Question: How to make a border to circle in css , Presently it is in Square shape , So I want to make it circle
'''
color: white;
left: 52px;
position: absolute;
top: 65px;
padding: 3px;
background-color: rgb(0, 195, 255);
font-size: 12px;
}
'''

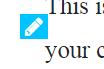
Answer: Set width and height to an equal value und add 'border-radius: 50%;'.
'''
.circle {
width: 60px;
height:60px;
border-radius: 50%;
background-color: #bada55;
}
'''
'''
<div class="circle"></div>
'''